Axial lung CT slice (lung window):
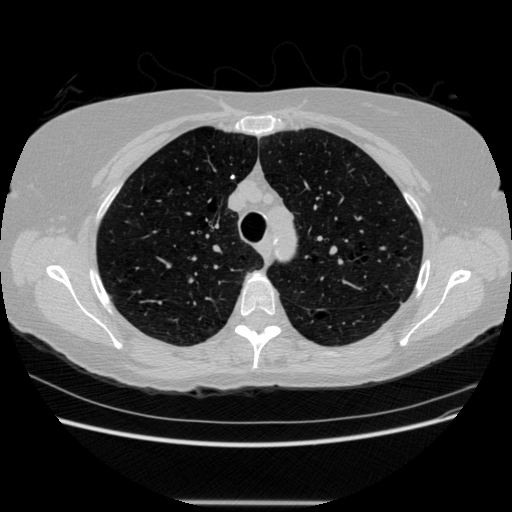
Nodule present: yes
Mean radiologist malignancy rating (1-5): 1.5